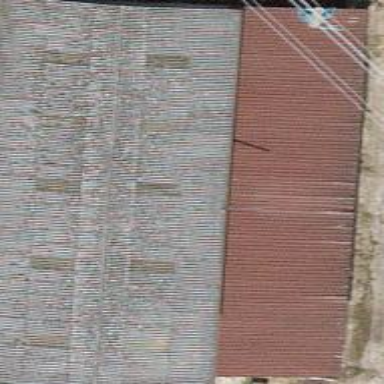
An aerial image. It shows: Farm building.